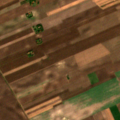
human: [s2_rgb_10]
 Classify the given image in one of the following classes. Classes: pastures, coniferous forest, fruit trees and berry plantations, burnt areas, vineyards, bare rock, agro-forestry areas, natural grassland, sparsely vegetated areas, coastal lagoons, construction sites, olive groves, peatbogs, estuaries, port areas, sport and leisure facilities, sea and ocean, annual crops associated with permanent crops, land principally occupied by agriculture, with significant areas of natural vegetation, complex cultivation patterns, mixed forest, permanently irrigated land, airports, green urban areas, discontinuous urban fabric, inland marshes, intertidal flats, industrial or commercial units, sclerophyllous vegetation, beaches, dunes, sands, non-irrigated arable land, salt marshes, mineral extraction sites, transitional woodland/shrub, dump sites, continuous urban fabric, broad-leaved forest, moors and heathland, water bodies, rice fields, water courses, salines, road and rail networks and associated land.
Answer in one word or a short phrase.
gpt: non-irrigated arable land, complex cultivation patterns